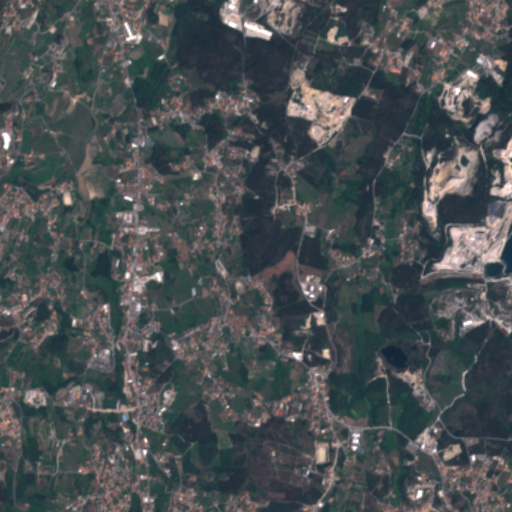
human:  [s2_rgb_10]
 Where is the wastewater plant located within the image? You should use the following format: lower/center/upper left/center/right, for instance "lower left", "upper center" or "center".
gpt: The wastewater plant is located in the lower left of the image.
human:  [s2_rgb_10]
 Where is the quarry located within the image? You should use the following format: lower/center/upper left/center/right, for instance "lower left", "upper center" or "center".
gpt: There is no quarry in the image.